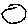
Label: moon